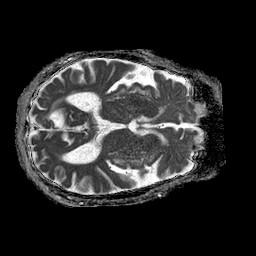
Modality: ADC
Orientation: axial
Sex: male
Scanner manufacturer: philips
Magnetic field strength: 1.5 T
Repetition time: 4.6 s
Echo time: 0.08724 s